Aerial crown-view tile of a tropical tree (Barro Colorado Island, Panama), acquired 20250818:
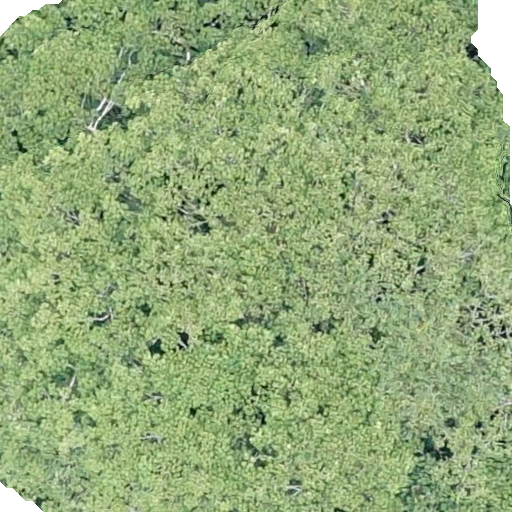
Species: Sterculia apetala
GBIF accepted scientific name: Sterculia apetala
Crown area: 505.838 m²